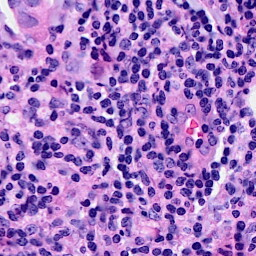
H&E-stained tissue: Breast